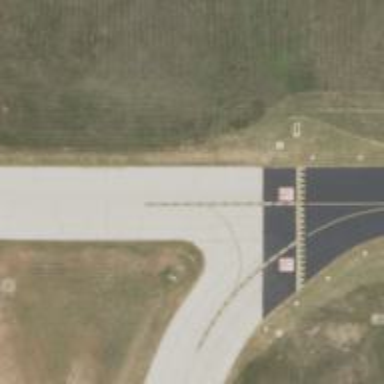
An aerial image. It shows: Image of taxiway at airport.